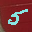
Label: 5